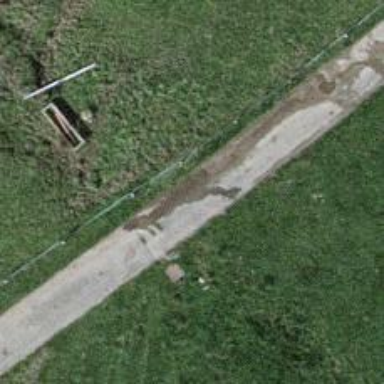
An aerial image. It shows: Well-maintained track road of grade 1.